Field crop: tomato
Growth stage: 1
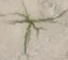
Species: cyperus